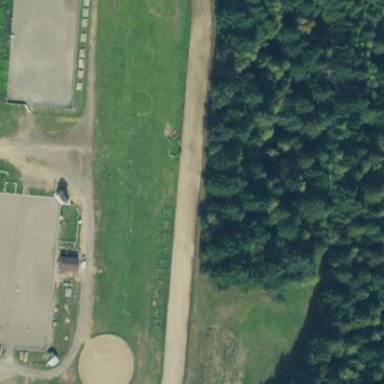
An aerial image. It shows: Equestrian track for leisurely land activities.